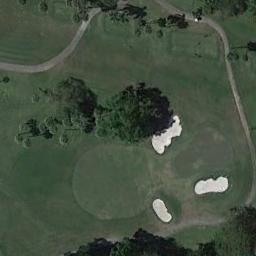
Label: golf_course